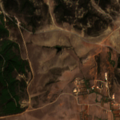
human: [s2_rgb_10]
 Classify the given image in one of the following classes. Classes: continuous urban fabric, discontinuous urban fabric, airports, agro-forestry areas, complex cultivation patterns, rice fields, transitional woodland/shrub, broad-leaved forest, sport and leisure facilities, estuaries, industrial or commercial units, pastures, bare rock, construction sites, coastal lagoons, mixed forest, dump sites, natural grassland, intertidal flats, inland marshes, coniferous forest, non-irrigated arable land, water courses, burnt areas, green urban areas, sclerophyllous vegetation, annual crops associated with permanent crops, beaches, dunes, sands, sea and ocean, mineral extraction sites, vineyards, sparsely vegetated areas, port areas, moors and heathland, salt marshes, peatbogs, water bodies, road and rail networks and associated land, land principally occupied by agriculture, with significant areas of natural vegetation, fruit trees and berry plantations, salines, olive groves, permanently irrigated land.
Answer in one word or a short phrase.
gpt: non-irrigated arable land, pastures, mixed forest, sclerophyllous vegetation